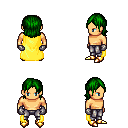
a pixel art fantasy rpg character, male body template, human, tanned skin, yellow cape, metal pants, green long bangs hairstyle, metal gloves, gold boots, four views (front, back, left, right), 2x2 character sprite sheet, small pixel art, hard edges, no anti-aliasing